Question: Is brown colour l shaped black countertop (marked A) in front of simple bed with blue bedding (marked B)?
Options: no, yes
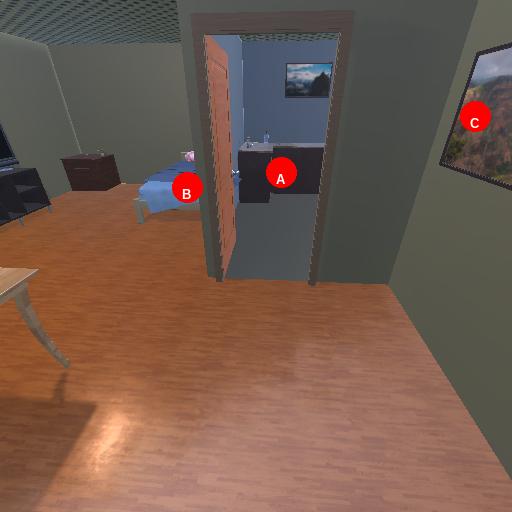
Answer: no